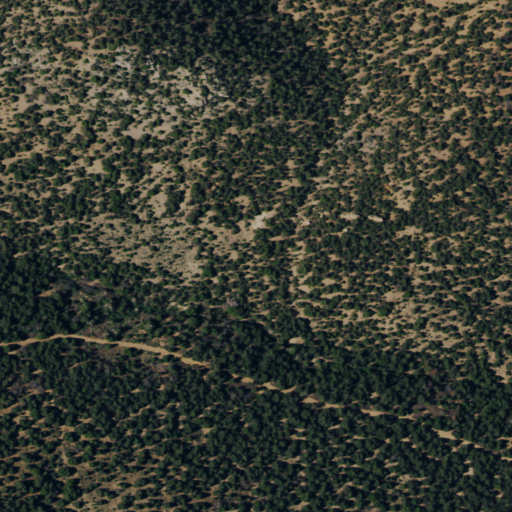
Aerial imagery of valley in Nevada named Lucky Boy Canyon containing only evergreen forest